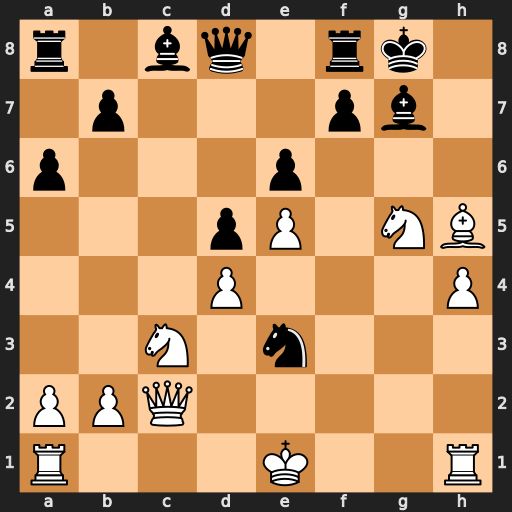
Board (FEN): r1bq1rk1/1p3pb1/p3p3/3pP1NB/3P3P/2N1n3/PPQ5/R3K2R
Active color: w
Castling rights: KQ
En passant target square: -
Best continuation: Qh7#